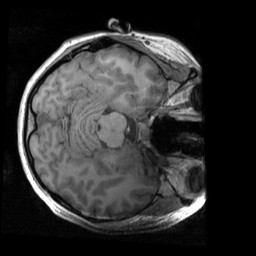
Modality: T1w
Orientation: axial
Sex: female